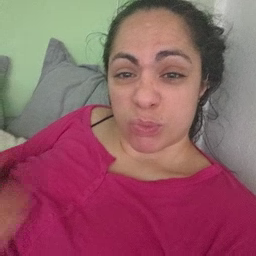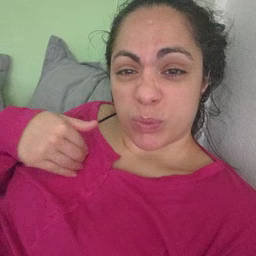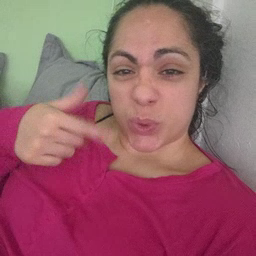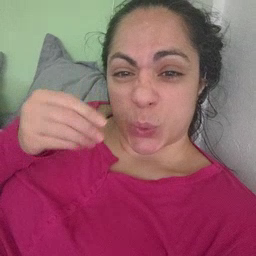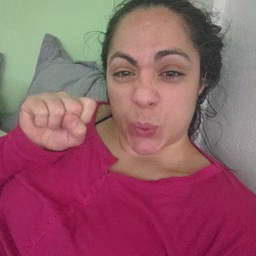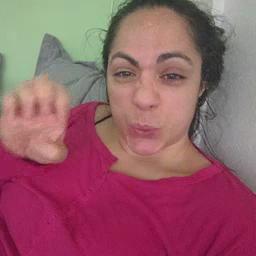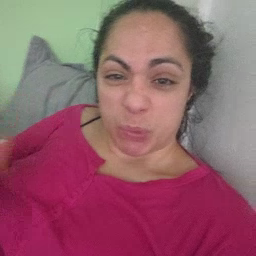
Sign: goose